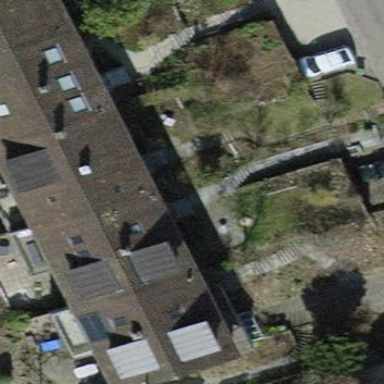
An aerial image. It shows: Building with tiled roof.